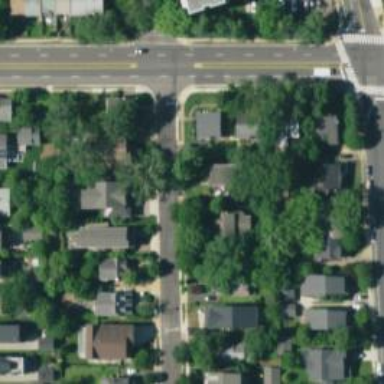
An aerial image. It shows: Alleyway designated as service road.